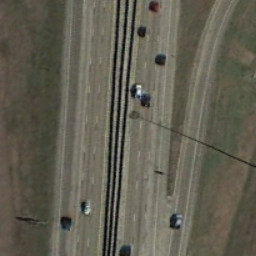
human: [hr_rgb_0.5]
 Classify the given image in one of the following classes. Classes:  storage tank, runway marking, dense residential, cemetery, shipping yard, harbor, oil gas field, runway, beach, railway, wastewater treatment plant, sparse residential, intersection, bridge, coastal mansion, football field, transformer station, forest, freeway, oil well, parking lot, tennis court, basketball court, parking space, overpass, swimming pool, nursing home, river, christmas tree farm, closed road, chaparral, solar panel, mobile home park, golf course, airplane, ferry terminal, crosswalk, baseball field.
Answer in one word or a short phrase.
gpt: freeway